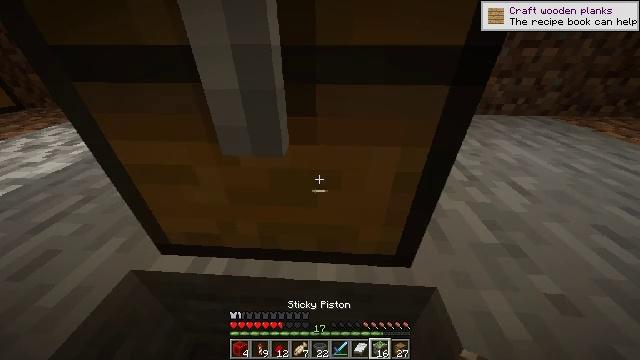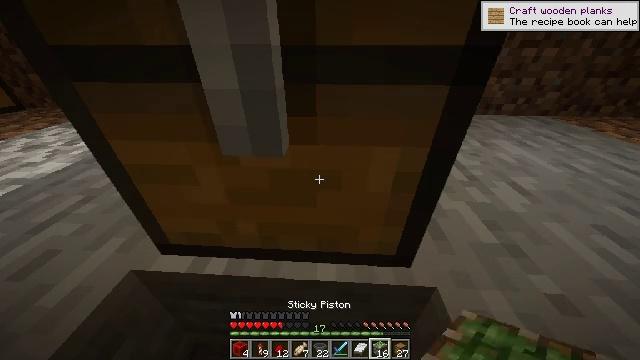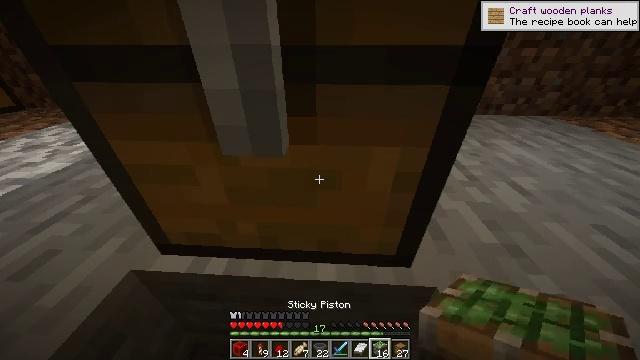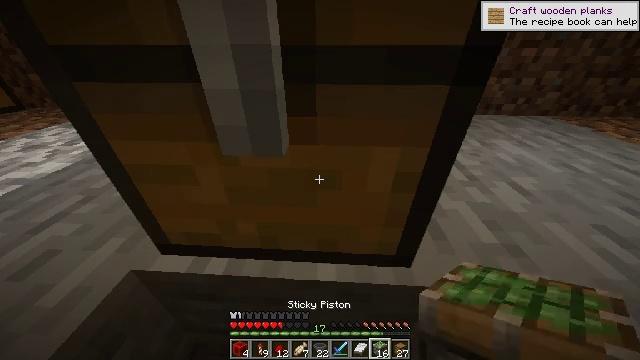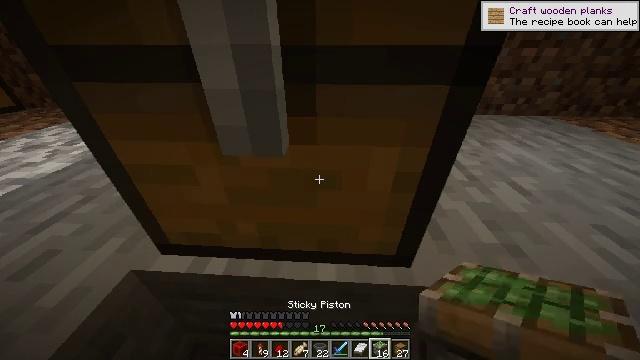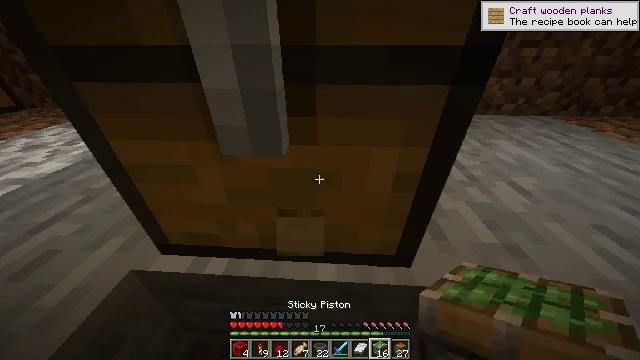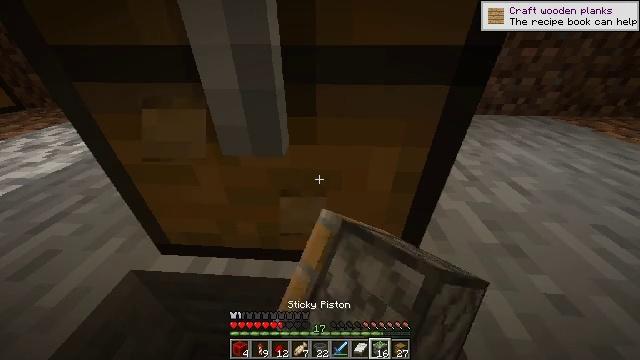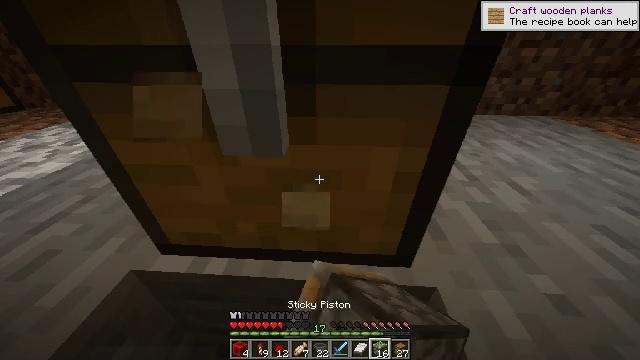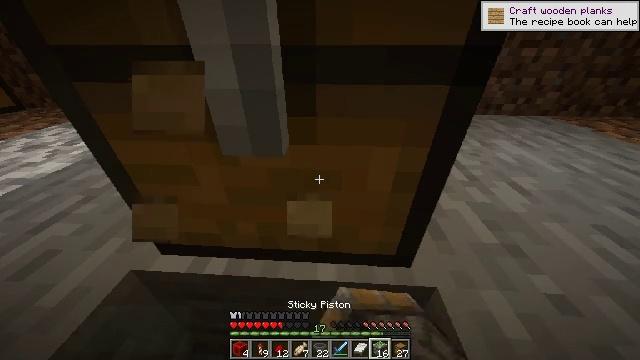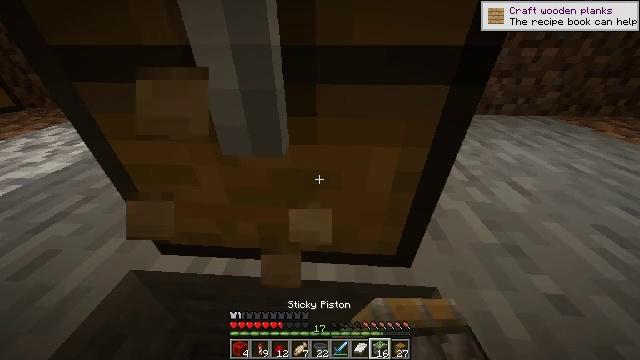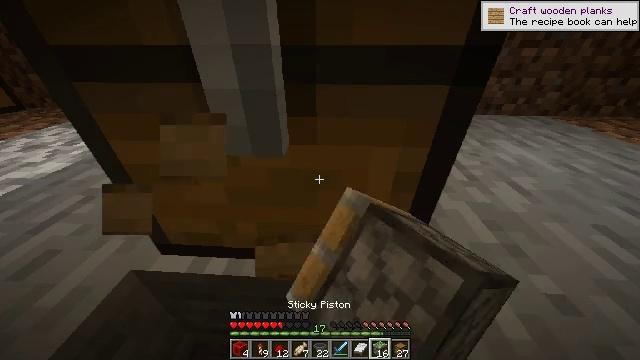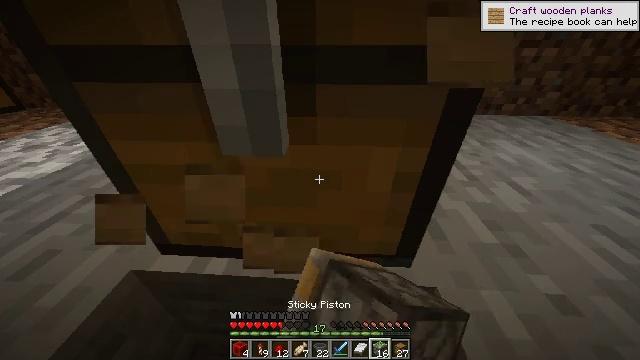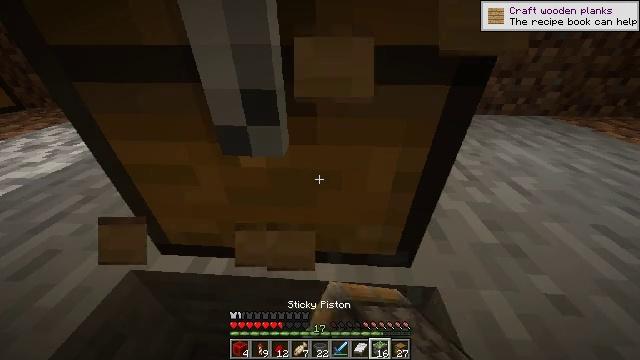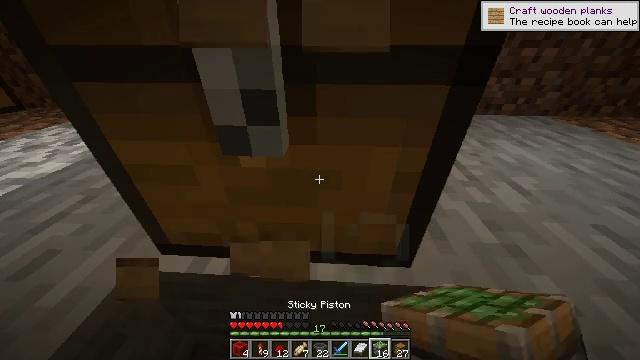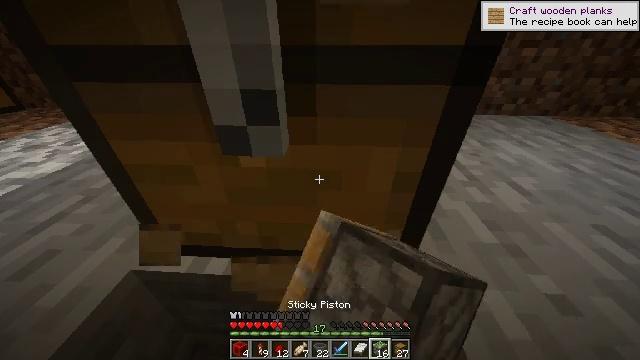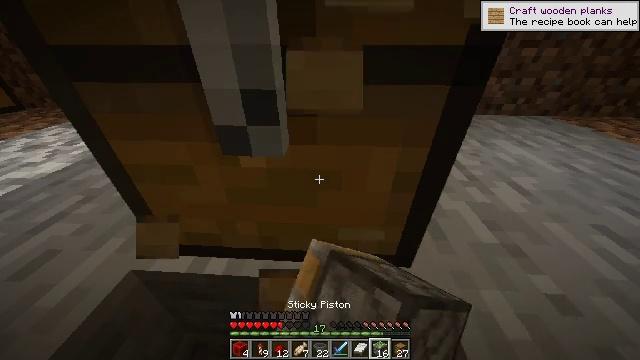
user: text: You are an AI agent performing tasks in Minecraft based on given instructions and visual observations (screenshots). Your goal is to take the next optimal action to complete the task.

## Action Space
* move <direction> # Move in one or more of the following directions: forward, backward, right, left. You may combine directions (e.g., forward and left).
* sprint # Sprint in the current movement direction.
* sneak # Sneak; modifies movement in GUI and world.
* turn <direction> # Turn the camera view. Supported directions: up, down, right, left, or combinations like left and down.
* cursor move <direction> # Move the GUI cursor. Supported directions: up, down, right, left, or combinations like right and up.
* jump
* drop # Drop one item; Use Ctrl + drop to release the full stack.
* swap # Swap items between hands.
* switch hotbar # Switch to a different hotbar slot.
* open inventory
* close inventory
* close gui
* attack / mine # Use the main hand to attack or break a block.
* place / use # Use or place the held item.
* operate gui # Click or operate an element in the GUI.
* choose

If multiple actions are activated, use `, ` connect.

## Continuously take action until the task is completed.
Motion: motion action
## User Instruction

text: Mine the chest to collect it.
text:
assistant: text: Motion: no_op
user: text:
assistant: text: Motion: no_op
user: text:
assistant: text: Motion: no_op
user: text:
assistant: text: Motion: no_op
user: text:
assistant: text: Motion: attack / mine
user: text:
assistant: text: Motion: attack / mine
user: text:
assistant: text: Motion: attack / mine
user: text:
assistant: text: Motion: attack / mine
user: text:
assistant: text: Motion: attack / mine
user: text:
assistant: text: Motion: attack / mine
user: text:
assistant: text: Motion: attack / mine
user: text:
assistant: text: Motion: attack / mine
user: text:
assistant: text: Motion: attack / mine
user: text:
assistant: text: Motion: attack / mine
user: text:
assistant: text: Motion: attack / mine
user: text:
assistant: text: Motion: attack / mine
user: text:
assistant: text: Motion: attack / mine
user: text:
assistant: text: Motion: attack / mine
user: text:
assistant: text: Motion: attack / mine
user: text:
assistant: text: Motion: attack / mine
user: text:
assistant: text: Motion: attack / mine
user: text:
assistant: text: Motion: attack / mine
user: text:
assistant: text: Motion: attack / mine
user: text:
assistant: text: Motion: turn up, attack / mine
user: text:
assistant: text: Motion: turn up, attack / mine
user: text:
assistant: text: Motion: attack / mine
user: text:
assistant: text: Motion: turn down, attack / mine
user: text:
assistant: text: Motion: turn down, attack / mine
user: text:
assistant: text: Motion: attack / mine
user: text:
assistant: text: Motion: attack / mine